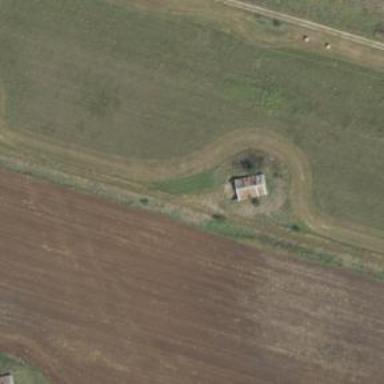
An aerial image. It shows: Military bunker for protection and defense.